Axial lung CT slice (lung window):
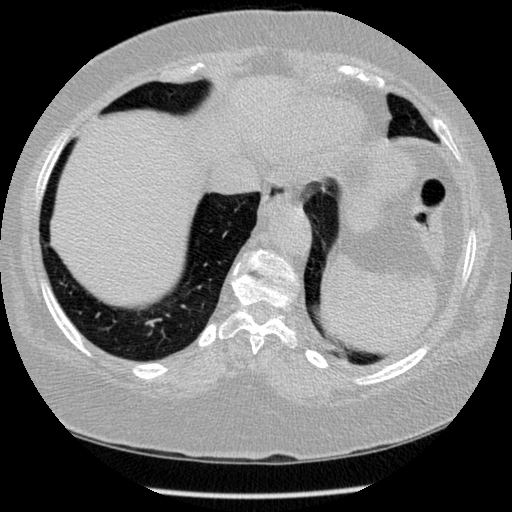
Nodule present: no